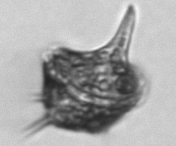
Label: Amylax